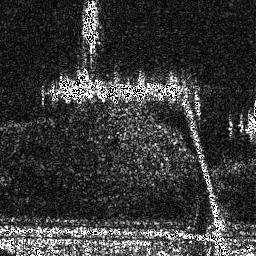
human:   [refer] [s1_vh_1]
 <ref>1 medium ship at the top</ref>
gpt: <box>[[30, 0, 39, 17, 0]]</box>